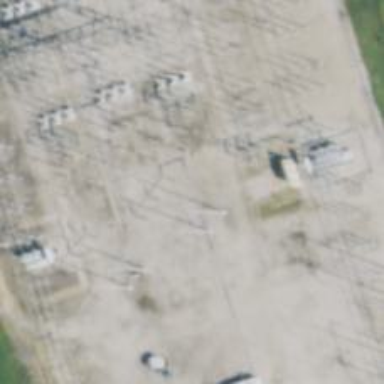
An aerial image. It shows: H-frame designed tower for power lines.